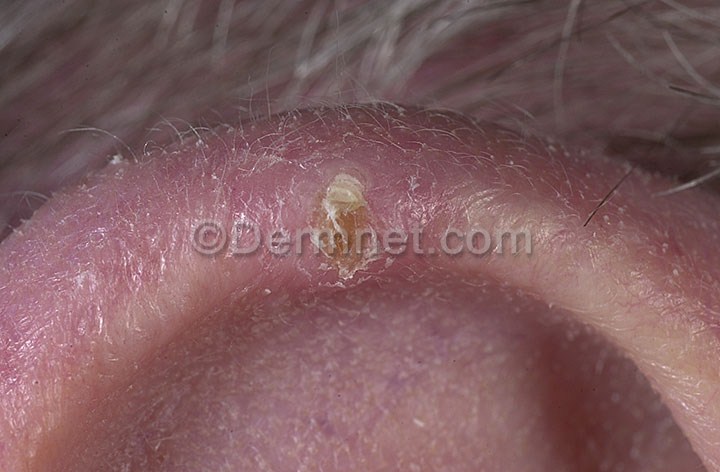
Disease: Seborrheic Keratoses and other Benign Tumors